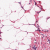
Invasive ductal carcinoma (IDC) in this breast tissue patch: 1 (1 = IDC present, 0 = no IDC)